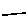
Label: line